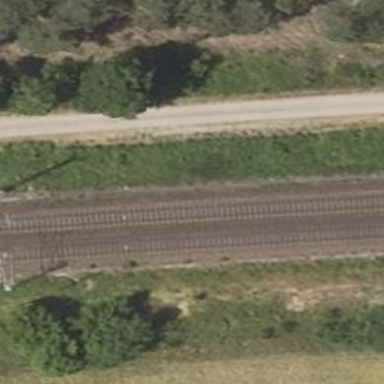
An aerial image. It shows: Railway track with contact lines for electrification.